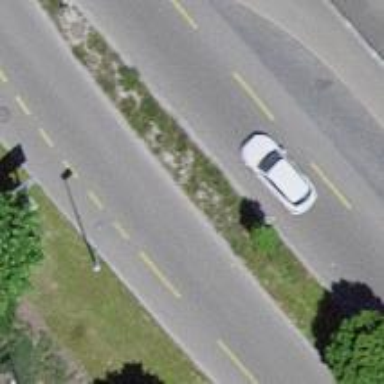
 while shared busway is on the right side."